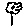
Label: flower